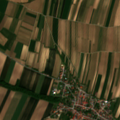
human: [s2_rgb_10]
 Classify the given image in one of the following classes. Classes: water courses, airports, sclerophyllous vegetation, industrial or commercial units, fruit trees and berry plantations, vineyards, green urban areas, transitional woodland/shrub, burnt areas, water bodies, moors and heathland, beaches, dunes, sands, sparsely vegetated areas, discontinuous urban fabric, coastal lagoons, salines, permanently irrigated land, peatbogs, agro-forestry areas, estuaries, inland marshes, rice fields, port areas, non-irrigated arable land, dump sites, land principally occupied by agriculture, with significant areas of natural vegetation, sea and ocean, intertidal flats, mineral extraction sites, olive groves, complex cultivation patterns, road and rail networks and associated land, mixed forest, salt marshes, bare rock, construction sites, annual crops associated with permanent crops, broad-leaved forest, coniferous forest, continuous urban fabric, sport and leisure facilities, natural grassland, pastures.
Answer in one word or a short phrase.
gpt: discontinuous urban fabric, non-irrigated arable land, vineyards, land principally occupied by agriculture, with significant areas of natural vegetation